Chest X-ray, AP view. Patient: 55 years old, sex M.
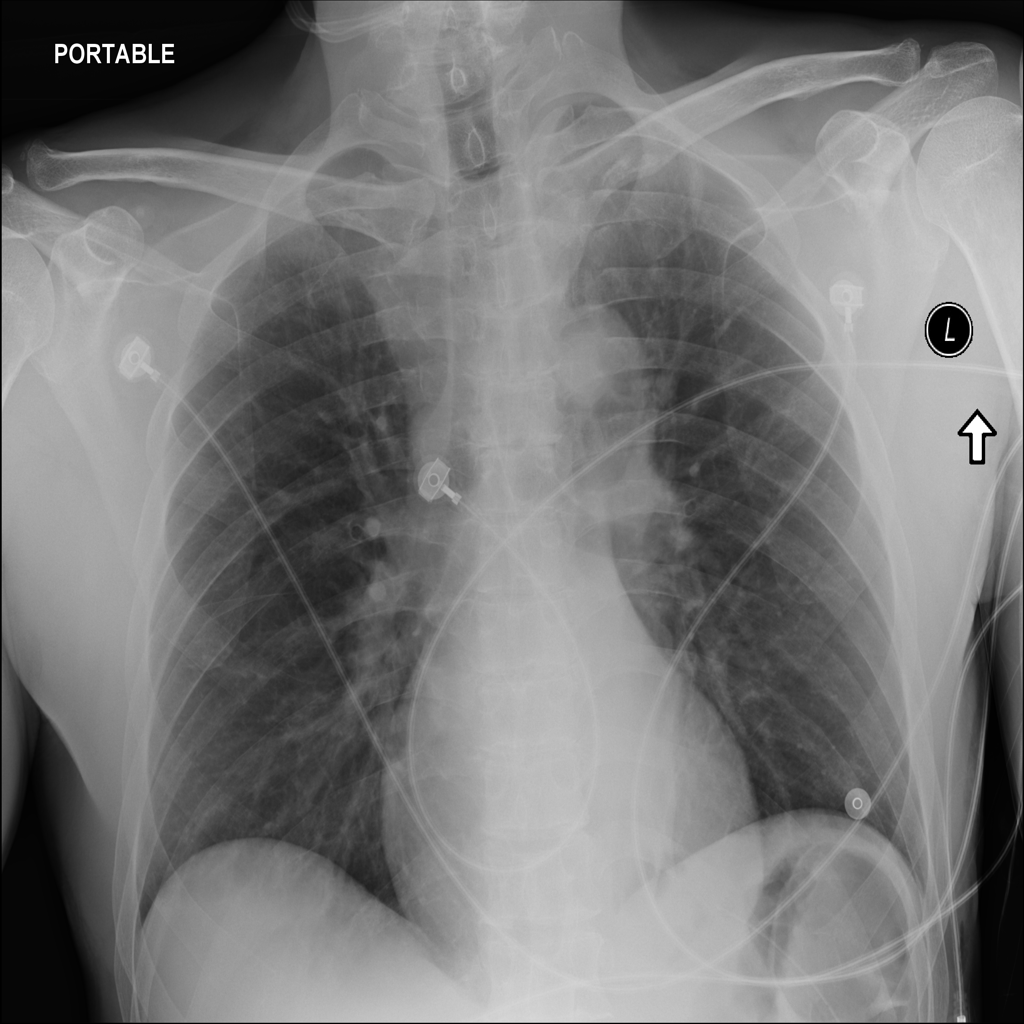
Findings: Atelectasis